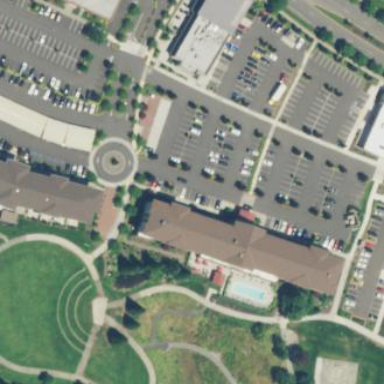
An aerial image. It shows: Hotel.